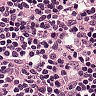
Metastatic tissue present: no